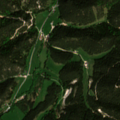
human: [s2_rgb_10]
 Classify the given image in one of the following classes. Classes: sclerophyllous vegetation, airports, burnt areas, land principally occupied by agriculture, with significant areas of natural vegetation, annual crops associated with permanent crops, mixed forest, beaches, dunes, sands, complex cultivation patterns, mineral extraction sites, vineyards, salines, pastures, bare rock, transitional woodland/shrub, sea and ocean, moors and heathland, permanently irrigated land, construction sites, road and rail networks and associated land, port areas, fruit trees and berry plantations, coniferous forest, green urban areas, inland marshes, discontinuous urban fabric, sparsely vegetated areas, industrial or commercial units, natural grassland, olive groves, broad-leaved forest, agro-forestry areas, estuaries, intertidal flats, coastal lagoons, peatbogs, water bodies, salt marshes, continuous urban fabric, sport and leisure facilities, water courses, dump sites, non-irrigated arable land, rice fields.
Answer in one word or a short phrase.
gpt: pastures, coniferous forest